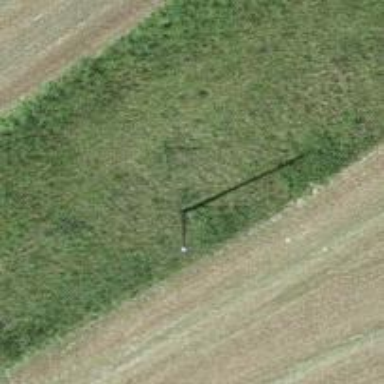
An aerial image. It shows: Minor power line.